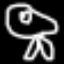
Label: frog